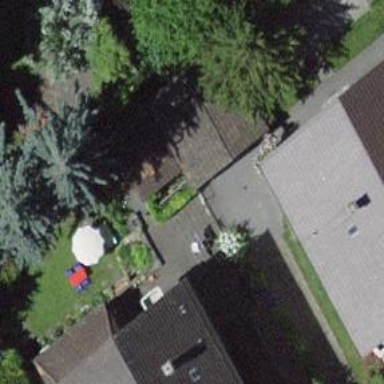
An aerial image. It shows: Group of garages.